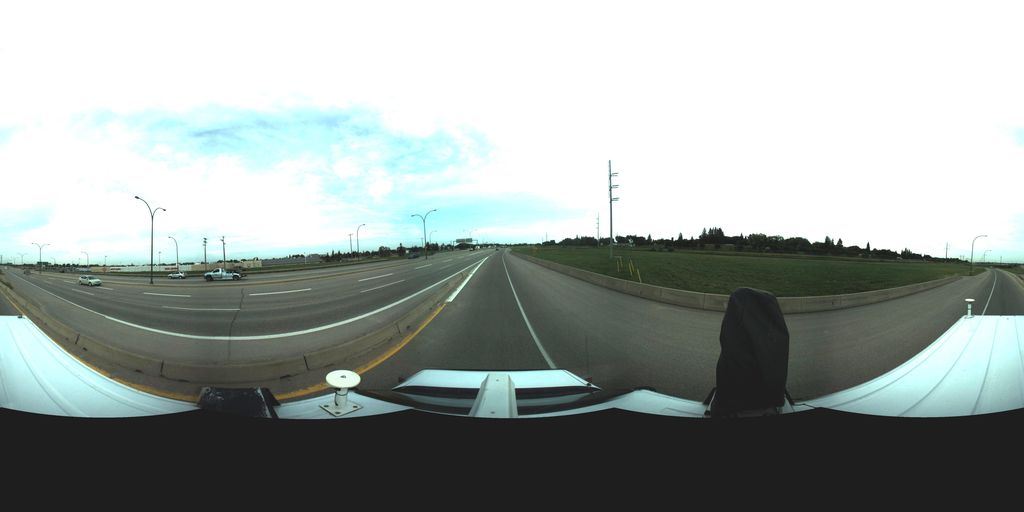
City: saskatoon